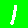
Digit: 1